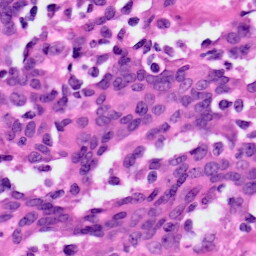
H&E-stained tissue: Ovarian